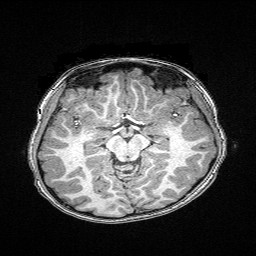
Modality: T1w
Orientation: coronal